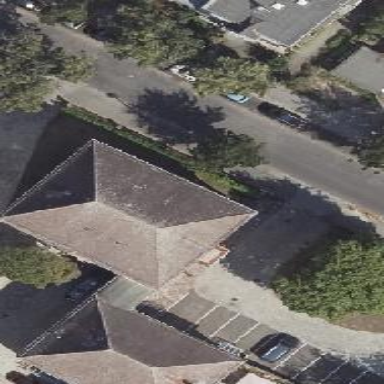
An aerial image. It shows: Commercial building with hipped roof shape.